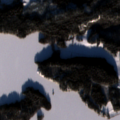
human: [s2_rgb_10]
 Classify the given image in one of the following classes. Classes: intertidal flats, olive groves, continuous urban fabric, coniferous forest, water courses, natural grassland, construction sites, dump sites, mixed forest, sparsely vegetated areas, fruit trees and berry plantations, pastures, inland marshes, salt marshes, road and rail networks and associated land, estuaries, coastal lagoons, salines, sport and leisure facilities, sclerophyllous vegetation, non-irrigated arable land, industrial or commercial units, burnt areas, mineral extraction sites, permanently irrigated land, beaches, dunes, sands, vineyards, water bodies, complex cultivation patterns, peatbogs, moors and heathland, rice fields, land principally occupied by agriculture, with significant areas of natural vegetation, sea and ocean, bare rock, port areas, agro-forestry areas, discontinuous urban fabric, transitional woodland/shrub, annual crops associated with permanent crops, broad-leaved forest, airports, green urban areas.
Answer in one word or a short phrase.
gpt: coniferous forest, mixed forest, water bodies